七年级 · 度量几何学
: 如图所示, 直线 $M N / / G H$, 另一直线交 $G H$ 于 $A$, 交 $M N$ 于 $B$, 且 $\angle M B A=80^{\circ}$, 点 $C$ 为直线 $G H$ 上一动点, 点 $D$ 为直线 $M N$ 上一动点, 且 $\angle G C D=50^{\circ}$.

图1

图2

备用图

(1)如图 1, 当点 $C$ 在点 $A$ 右边且点 $D$ 在点 $B$ 左边时, $\angle D B A$ 的平分线交 $\angle D C A$ 的平分线于点 $P$,求 $\angle B P C$ 的度数;

(2)如图 2, 当点 $C$ 在点 $A$ 右边且点 $D$ 在点 $B$ 右边时, $\angle D B A$ 的平分线交 $\angle D C A$ 的平分线于点 $P$,求 $\angle B P C$ 的度数;

(3) 当点 $C$ 在点 $A$ 左边且点 $D$ 在点 $B$ 左边时, $\angle D B A$ 的平分线交 $\angle D C A$ 的平分线所在直线交于点 $P$,请直接写出 $\angle B P C$ 的度数, 不说明理由.
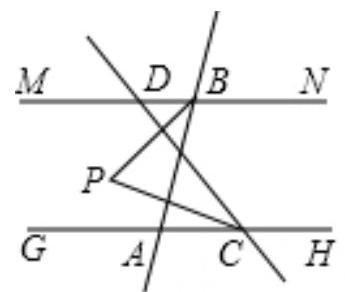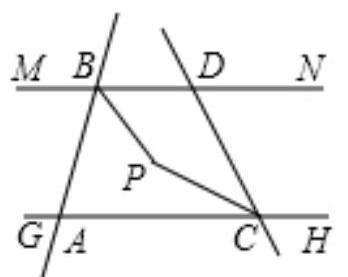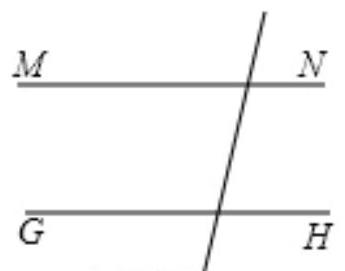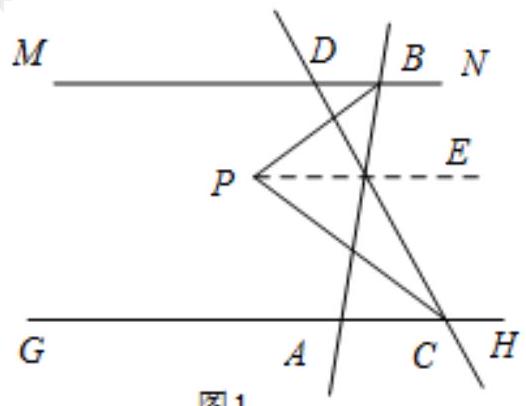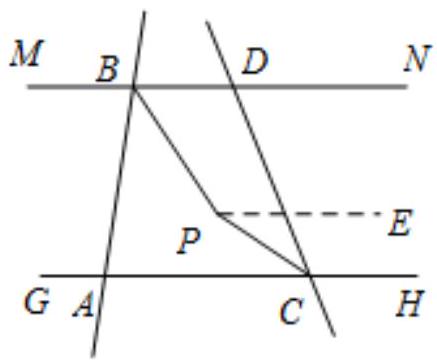
答案: (1)如图 1 , 过点 $P$ 作 $P E / / M N$.

$\because P B$ 平分 $\angle D B A$.

$\therefore \angle B P E=\frac{1}{2} \angle D B A=40^{\circ}$.

$\therefore \angle B P E=\angle D B P=40^{\circ}$ (两直线平行, 内错角相等).

同理可证. $\angle C P E=\angle P C A=\frac{1}{2} \angle D C A=25^{\circ}$.

图1

$\therefore \angle B P C=40^{\circ}+25^{\circ}=65^{\circ}$.

(2)如图 2, 过点 $P$ 作 $P E / / M N$.

$\because \angle M B A=80^{\circ}$.

$\therefore \angle D B A=180^{\circ}-80^{\circ}=100^{\circ}$.

$\because B P$ 平分 $\angle D B A$.

$\therefore \angle D B P=\frac{1}{2} \angle D B A=50^{\circ}$.

图2

$\because M N / / P E$,

$\therefore \angle B P E=180^{\circ}-\angle D B P=130^{\circ}$ (两直线平行, 同旁内角互补).

$\because P C$ 平分 $\angle D C A$.

$\therefore \angle P C A=\angle C P E=\frac{1}{2} \angle D C A=25^{\circ}$ (两直线平行, 内错角相等).
$\therefore \angle B P C=130^{\circ}+25^{\circ}=155^{\circ}$.

(3)如图 3, 过点 $P$ 作 $P E / / M N$.

$\because B P$ 平分 $\angle D B A$.

$\therefore \angle D B P=40^{\circ}=\angle B P E$ (两直线平行等, 内错角相等).

$\therefore C P$ 平分 $\angle D C A . \angle D C A=180^{\circ}-\angle D C G=130^{\circ}$.

$\therefore \angle P C A=\frac{1}{2} \angle D C A=65^{\circ}$.

$\therefore \angle C P E=180^{\circ}-\angle P C A=150^{\circ}$ (两直线平行, 同旁内角互补).

$\therefore \angle B P C=40^{\circ}+115^{\circ}=155^{\circ}$